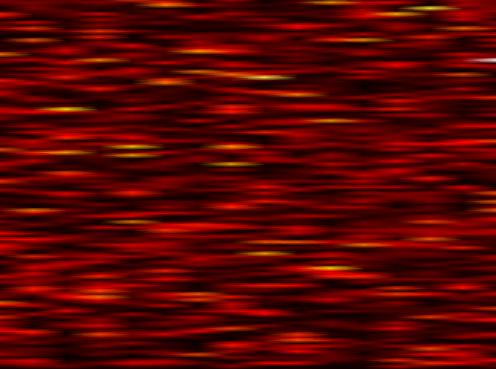
Label: UFMC